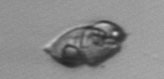
Label: Gyrodinium